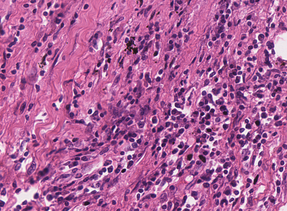
Tumor epithelial tissue: no
Tumor-associated stroma tissue: yes
Normal tissue: no